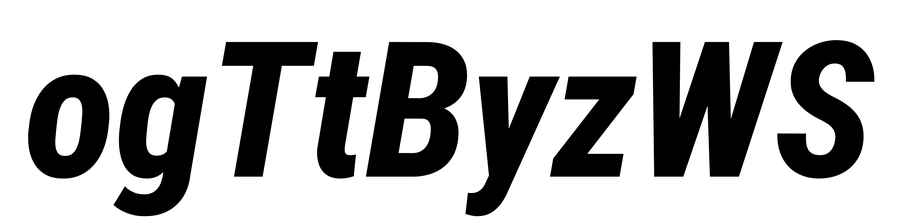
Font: Roboto-Italic_Condensed_ExtraBold_Italic